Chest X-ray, PA view. Patient: 69 years old, sex F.
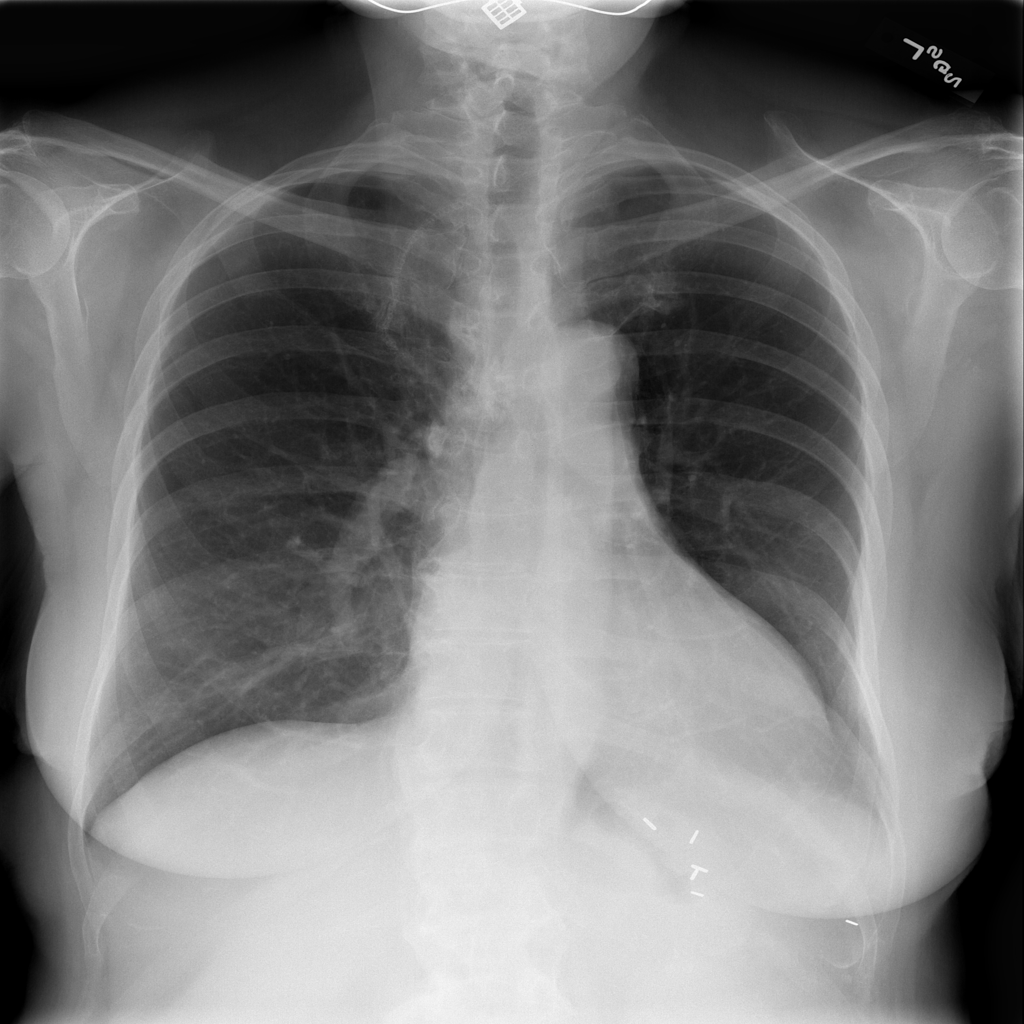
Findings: Nodule